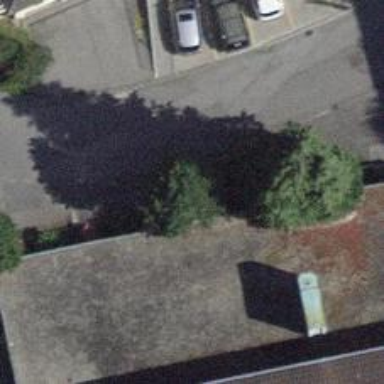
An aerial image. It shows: Bicycle parking facility.